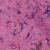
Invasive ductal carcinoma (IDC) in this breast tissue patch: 1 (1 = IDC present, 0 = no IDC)